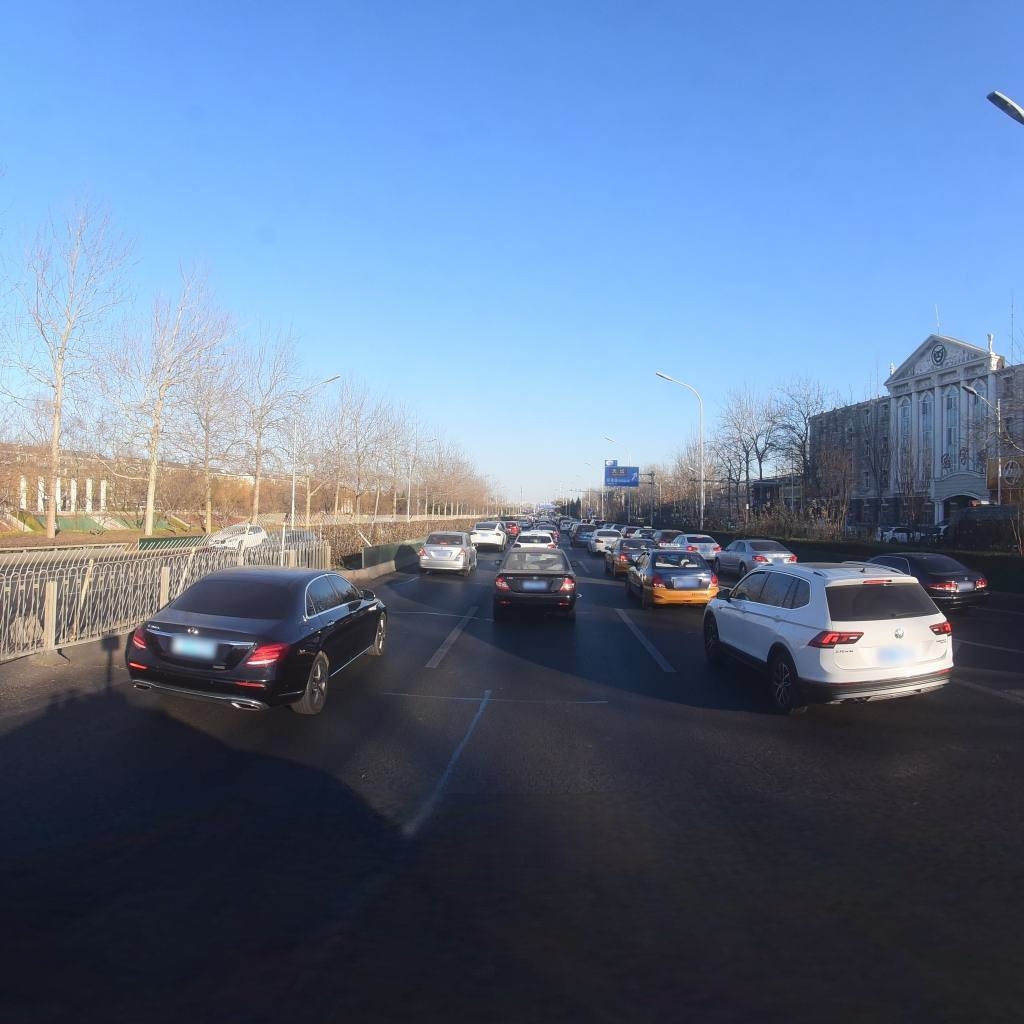
Region: Dongcheng
Road damage annotations: transverse patch, transverse patch, longitudinal patch